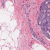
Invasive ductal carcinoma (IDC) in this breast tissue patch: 0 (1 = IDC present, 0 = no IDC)